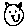
Label: cat